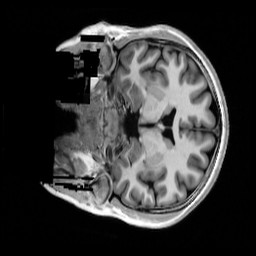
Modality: T1w
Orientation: coronal
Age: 28
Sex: female
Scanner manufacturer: siemens
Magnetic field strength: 3 T
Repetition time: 4 s
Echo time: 0.00289 s